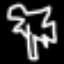
Label: palm tree